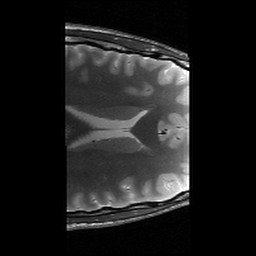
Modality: T2w
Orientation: axial
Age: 24
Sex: male
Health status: healthy
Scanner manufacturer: siemens
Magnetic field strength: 3 T
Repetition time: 6 s
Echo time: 0.064 s